Question: i have installed .net framework 4.0 into my window XP, but i can't find any asp.net 4.0 version during setting IIS. What is the problem? Thank u in advance.

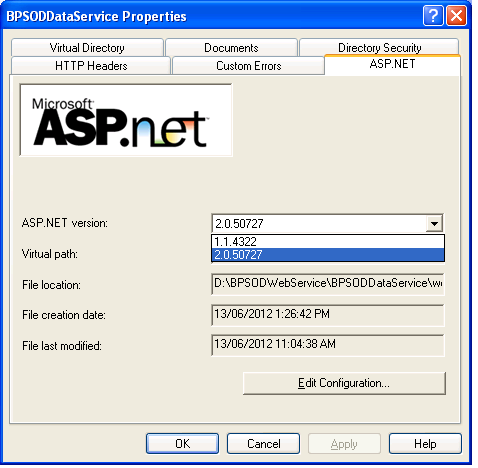
Answer: You can try running this command:
'''
c:\windows\microsoft.net
ramework4.0.30319spnet_regiis.exe -iru
'''
This should re-register ASP.NET with IIS5.1 on your XP machine. If that doesn't work, follow the Web Platform installation from <URL> and re-install it on your machine.